The image is an STFT spectrogram (time versus frequency) of a rolling-element bearing's vibration signal. What is the most likely bearing condition (normal, inner_race, outer_race, ball)?
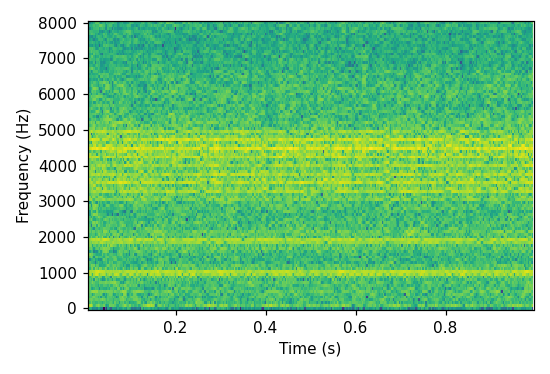
Answer: outer_race